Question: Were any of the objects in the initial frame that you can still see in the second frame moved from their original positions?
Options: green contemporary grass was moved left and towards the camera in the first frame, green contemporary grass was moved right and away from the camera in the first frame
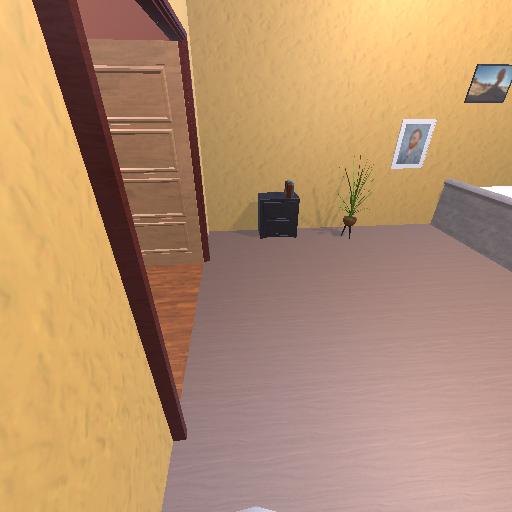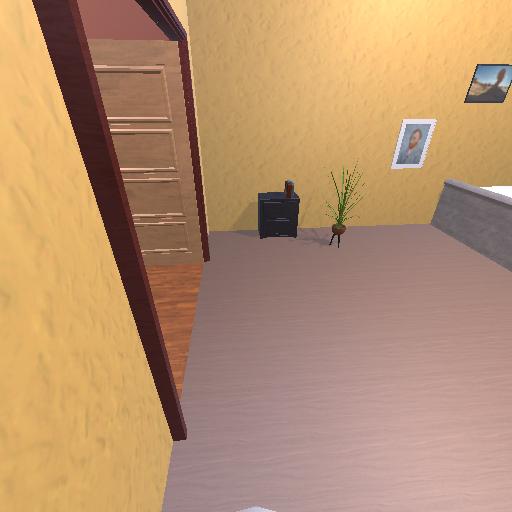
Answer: green contemporary grass was moved left and towards the camera in the first frame